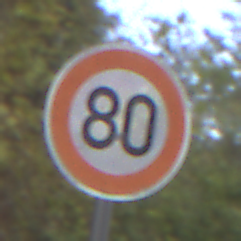
Verkehrszeichen: Geschwindigkeit80
Umgebung: Outdoor, Urban
Tageszeit: MorningAfternoon
Wetter: PartlyCloudy
Licht: Natural
Jahreszeit: NotSpecified
Kontrast: LowContrast